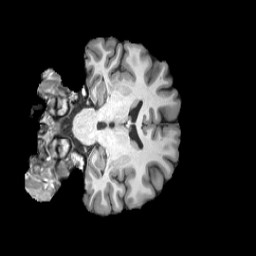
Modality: T1w
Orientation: coronal
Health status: healthy